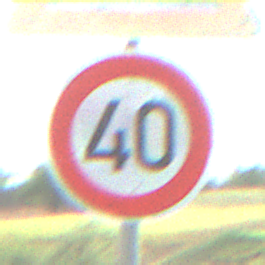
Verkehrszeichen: Geschwindigkeit40
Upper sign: UnebeneFahrbahn
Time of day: MorningAfternoon
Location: Outdoor (Nature)
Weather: PartlyCloudy
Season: NotSpecified
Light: Natural